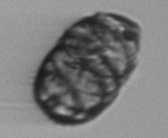
Label: Margalefidinium